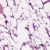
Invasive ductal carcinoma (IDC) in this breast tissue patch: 0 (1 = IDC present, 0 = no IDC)